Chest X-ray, PA view. Patient: 60 years old, sex F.
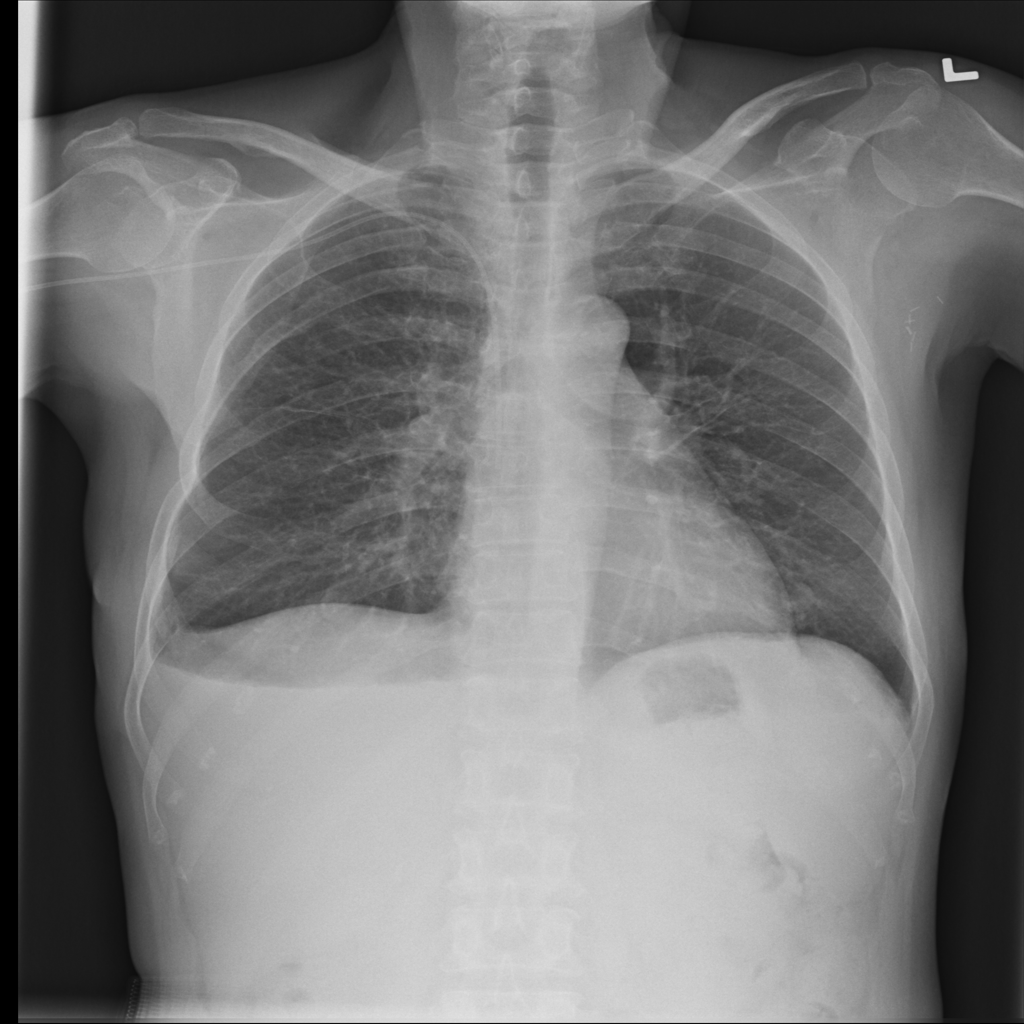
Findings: Effusion